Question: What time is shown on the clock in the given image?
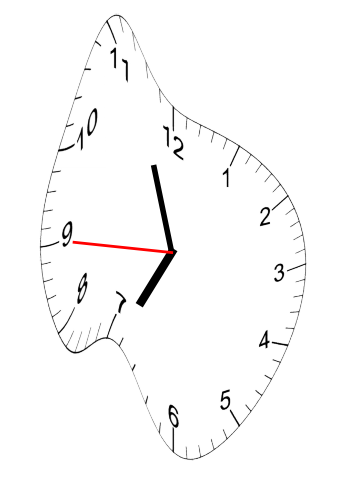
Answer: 06:56:45